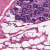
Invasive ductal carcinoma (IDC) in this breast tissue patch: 0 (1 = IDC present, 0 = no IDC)